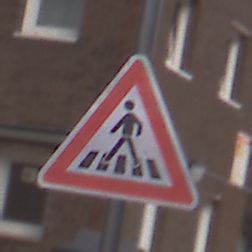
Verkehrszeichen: FussgaengerueberwegRechts
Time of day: MorningAfternoon
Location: Outdoor (Urban)
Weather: Overcast
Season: NotSpecified
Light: Natural